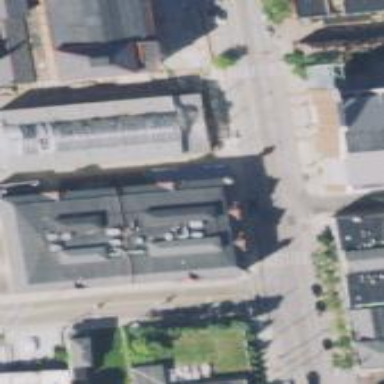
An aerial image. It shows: Commercial building.